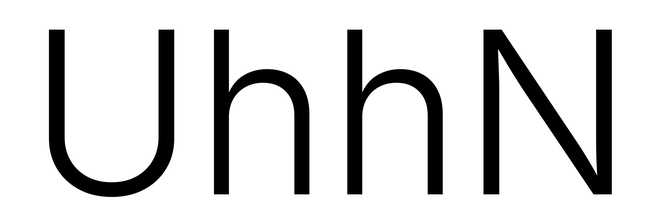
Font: Inter_Light